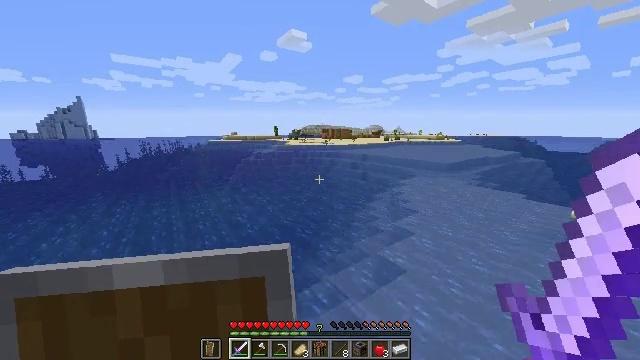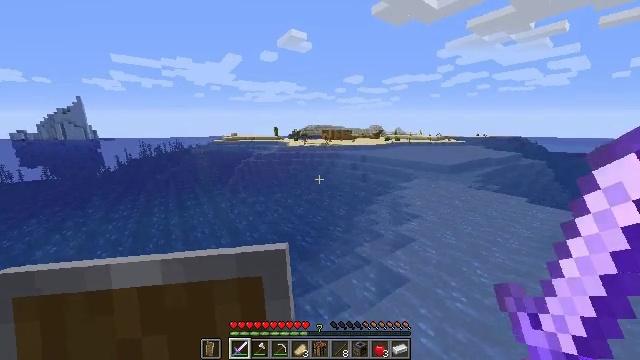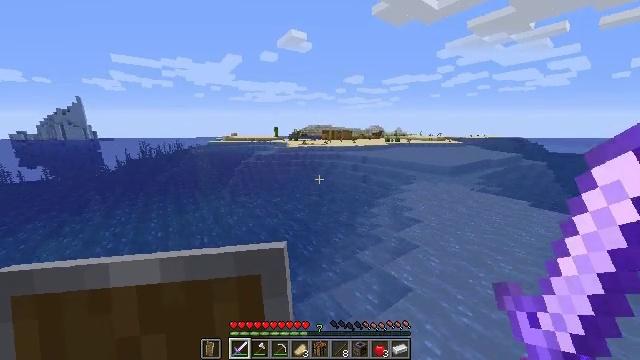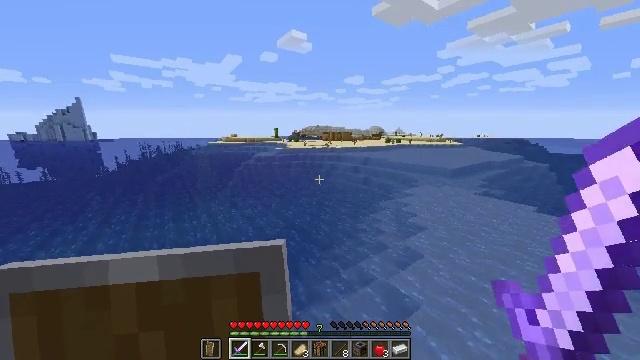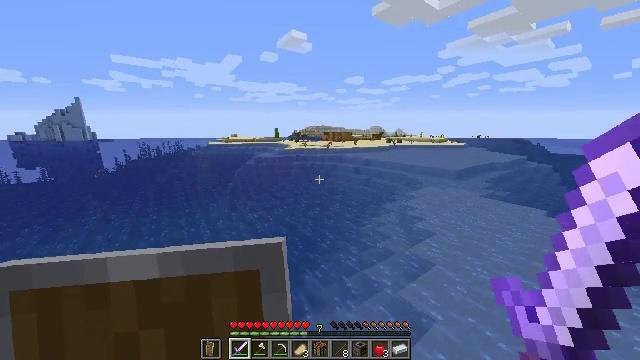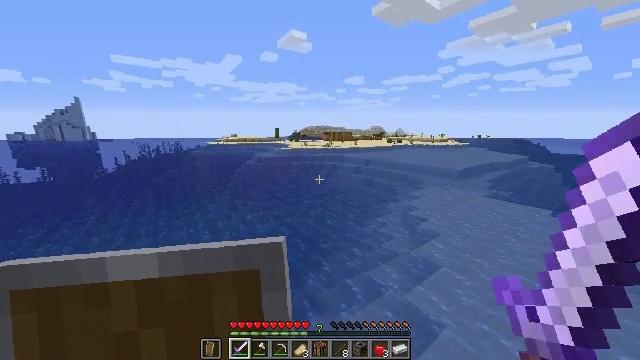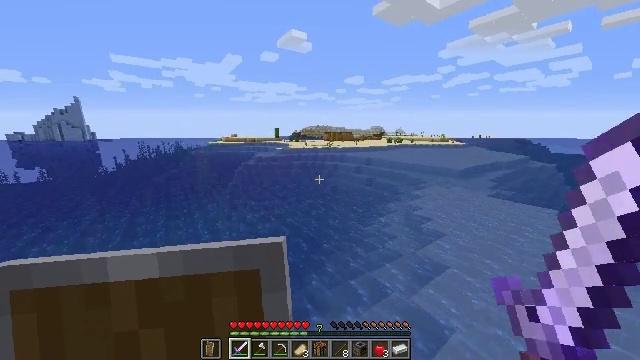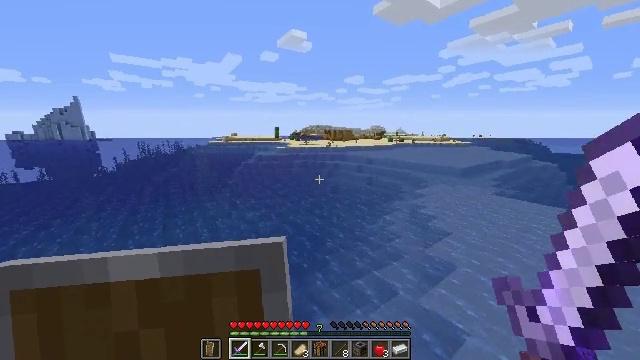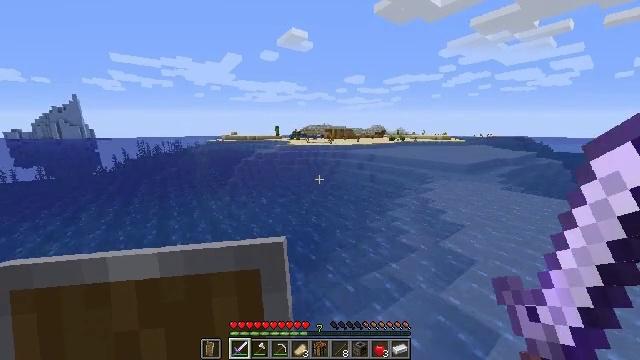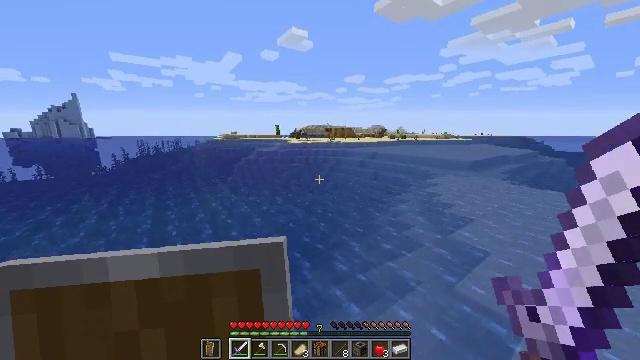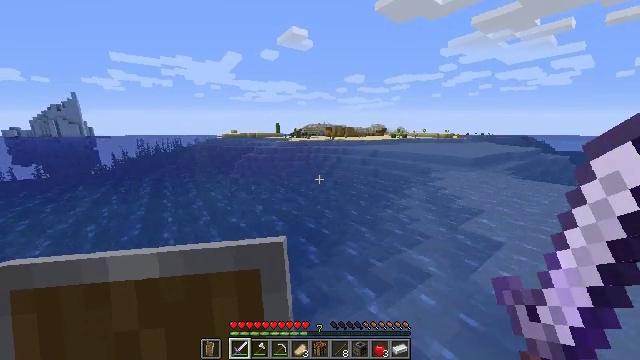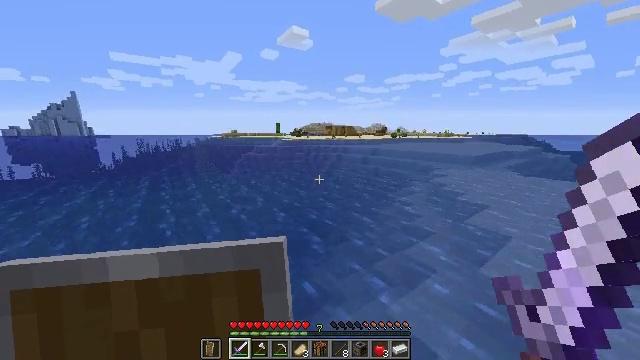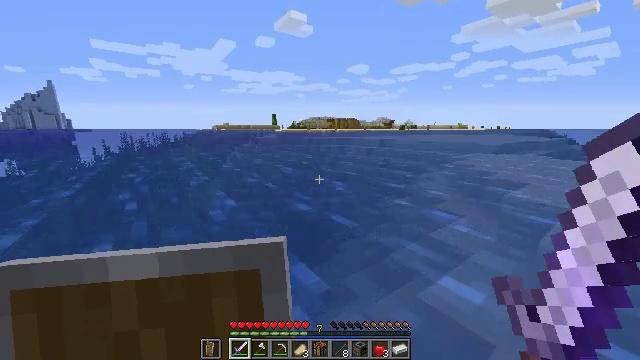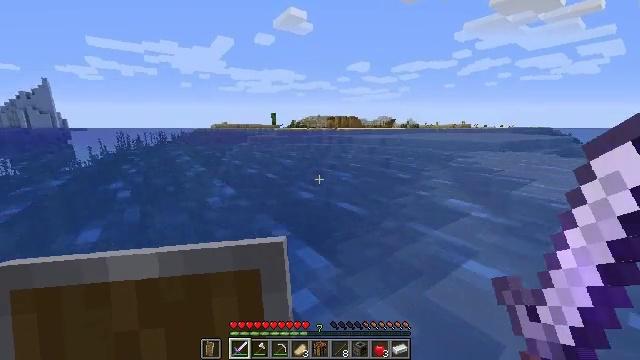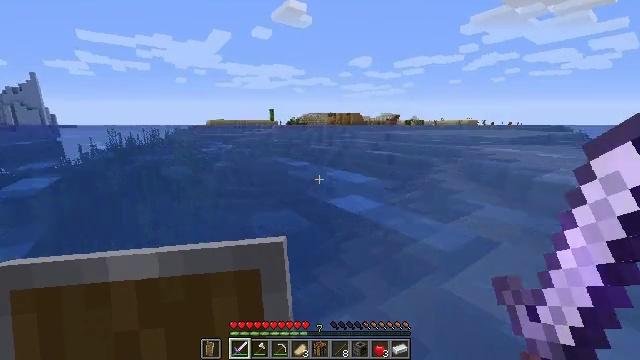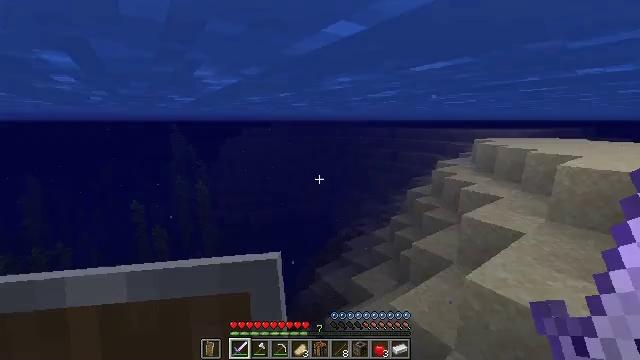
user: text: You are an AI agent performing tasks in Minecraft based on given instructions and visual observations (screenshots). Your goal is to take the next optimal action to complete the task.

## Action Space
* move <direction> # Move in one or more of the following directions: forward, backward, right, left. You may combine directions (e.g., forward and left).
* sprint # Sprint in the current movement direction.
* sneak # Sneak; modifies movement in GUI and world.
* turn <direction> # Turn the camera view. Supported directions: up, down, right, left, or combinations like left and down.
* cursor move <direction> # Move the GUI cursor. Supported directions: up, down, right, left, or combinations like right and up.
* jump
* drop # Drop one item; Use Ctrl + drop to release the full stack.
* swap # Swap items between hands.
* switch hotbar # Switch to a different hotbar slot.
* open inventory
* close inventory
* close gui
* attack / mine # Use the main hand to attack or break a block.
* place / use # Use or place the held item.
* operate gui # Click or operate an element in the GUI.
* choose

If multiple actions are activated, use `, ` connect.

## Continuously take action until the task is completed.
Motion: motion action
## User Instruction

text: Break the dead bush for sticks.
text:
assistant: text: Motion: move forward and move left, sprint, jump
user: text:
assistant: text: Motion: move forward and move left, sprint, jump
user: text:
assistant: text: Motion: move forward and move left, sprint, jump
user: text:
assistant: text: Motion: move forward and move left, sprint, jump
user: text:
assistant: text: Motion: move forward and move left, sprint, jump
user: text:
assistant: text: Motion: move forward and move left, sprint, jump
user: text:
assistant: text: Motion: move forward and move left, sprint
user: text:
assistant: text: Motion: move forward, sprint
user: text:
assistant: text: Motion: move forward and move left, sprint
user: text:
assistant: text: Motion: move forward and move left, sprint
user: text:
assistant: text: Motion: move forward and move left, sprint
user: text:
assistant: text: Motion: move forward and move left, sprint
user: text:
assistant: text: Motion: move forward and move left, sprint
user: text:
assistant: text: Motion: move forward, sprint
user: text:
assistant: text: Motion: move forward, sprint
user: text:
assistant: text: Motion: move forward, sprint
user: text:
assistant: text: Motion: move forward, sprint
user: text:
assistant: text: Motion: move forward, sprint
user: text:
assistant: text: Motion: move forward, sprint
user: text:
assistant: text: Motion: move forward, sprint
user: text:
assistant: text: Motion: move forward, sprint
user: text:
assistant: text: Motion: move forward, sprint
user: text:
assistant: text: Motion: move forward, sprint
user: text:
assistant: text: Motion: move forward, sprint
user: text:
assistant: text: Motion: move forward, sprint
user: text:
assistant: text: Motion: move forward, sprint
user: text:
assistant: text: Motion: move forward, sprint
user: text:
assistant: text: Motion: move forward, sprint
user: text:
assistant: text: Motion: move forward, sprint
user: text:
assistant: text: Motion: move forward, sprint